Question: I am currently working with OpenGL and i need to place a QLabel in a corner of my window, and when I make a resizing in the window, the label goes back to the corner of the window.
I am using the function
'''
void MyClass::myFunction()
{
label->move( mapToGlobal( QPoint( 460, 425 )));
}
'''
And in my paintGL() method
'''
void MyClass::paintGL
{
myFunction();
}
'''
but when i maximize the window, i can not put the label back in the corner. I have read other topics but i can not find the solution.

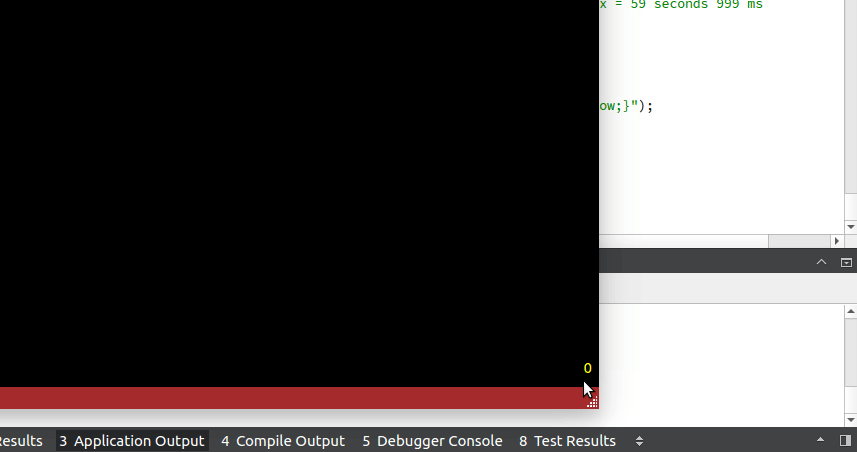
Answer: Ok, i found the solution.
replacing move method for setGeometry.
'''
label->setGeometry((this->width() - label->sizeHint().width() / 2),
this->height() - label->sizeHint().height()/ 2,
label->sizeHint().width(), label->sizeHint().height());
'''
thanks a lot.